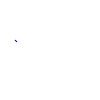
Particle: kaon